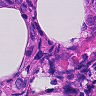
Metastatic tissue present: yes